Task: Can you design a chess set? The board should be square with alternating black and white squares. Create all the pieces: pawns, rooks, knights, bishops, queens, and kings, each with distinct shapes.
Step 2328:
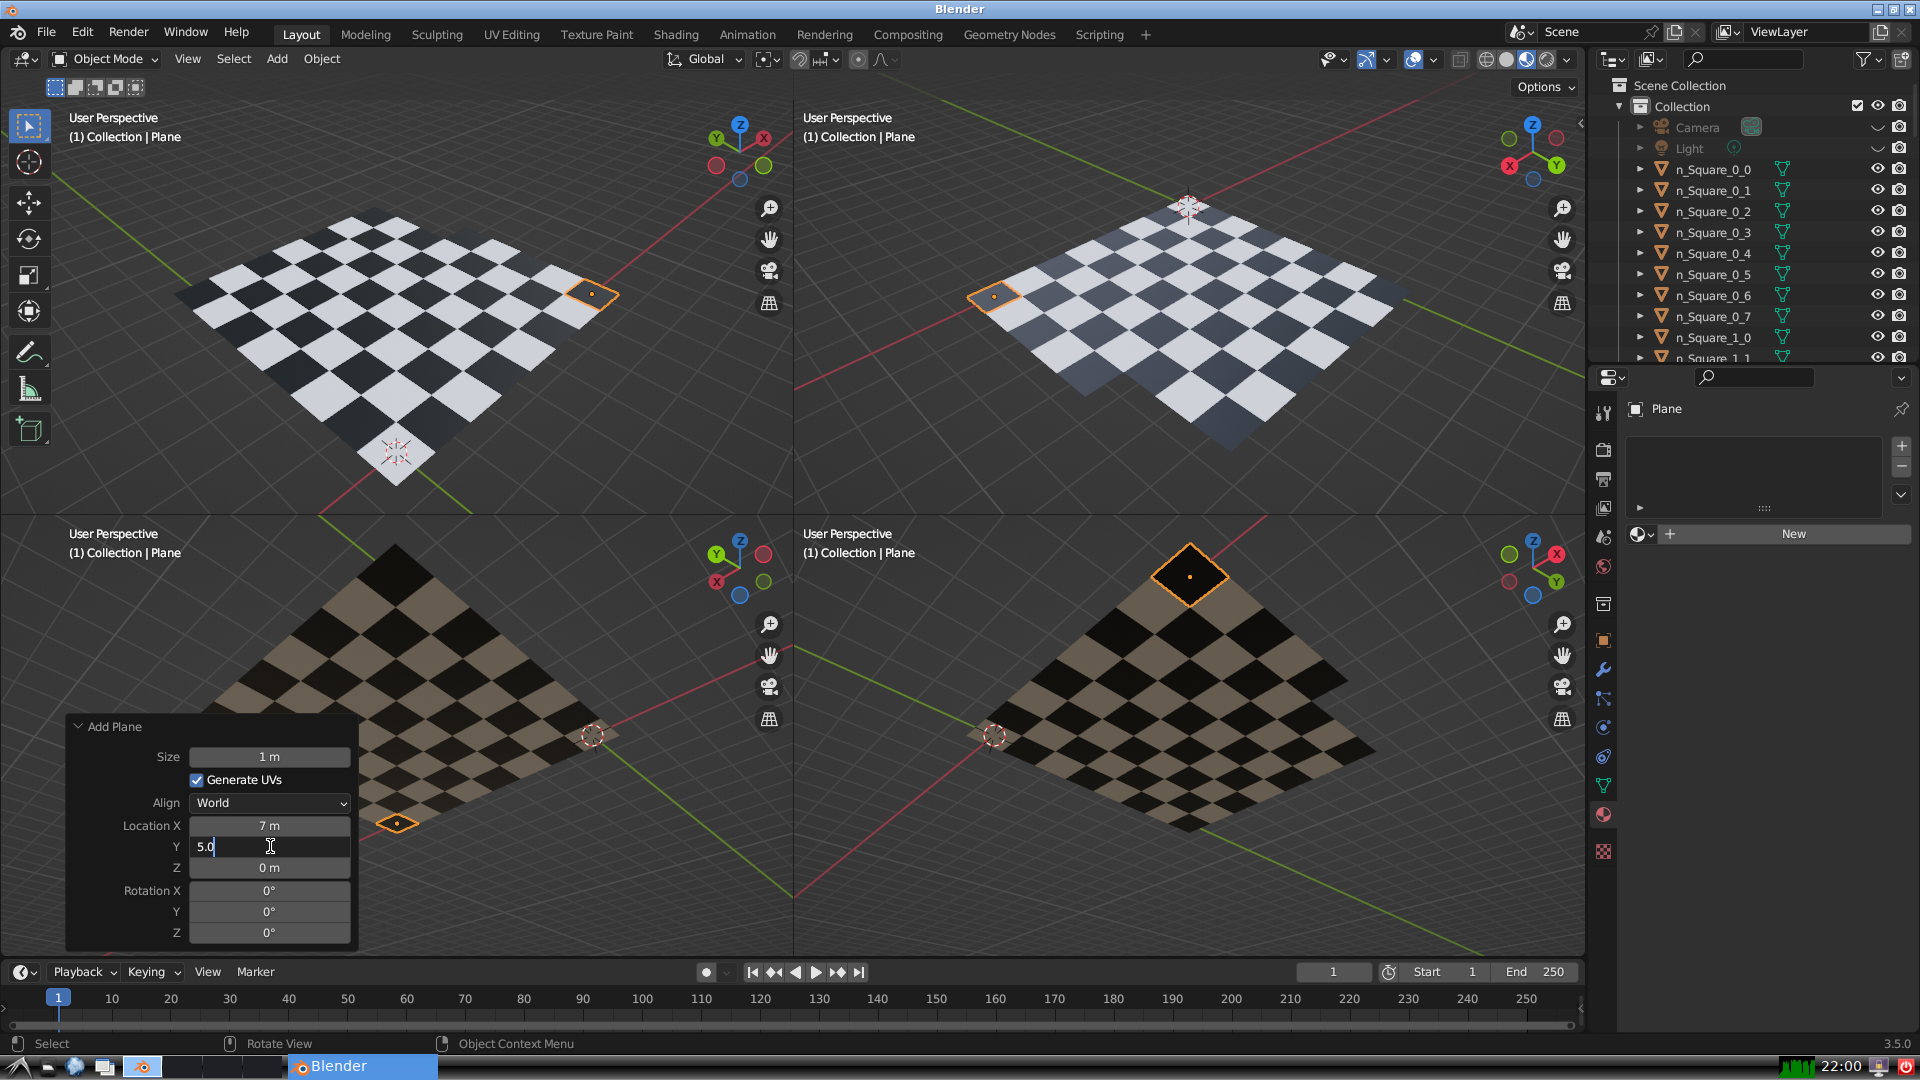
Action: {"key_press": ['Return']}